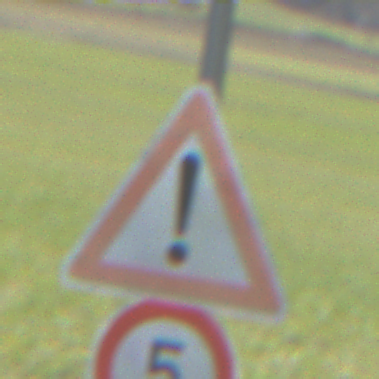
Verkehrszeichen: Gefahrenstelle
Zusatzzeichen unten: Geschwindigkeit5
Umgebung: Outdoor, Nature
Tageszeit: MorningAfternoon
Wetter: PartlyCloudy
Licht: Natural
Jahreszeit: NotSpecified
Kontrast: HighContrast